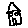
Label: house